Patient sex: M
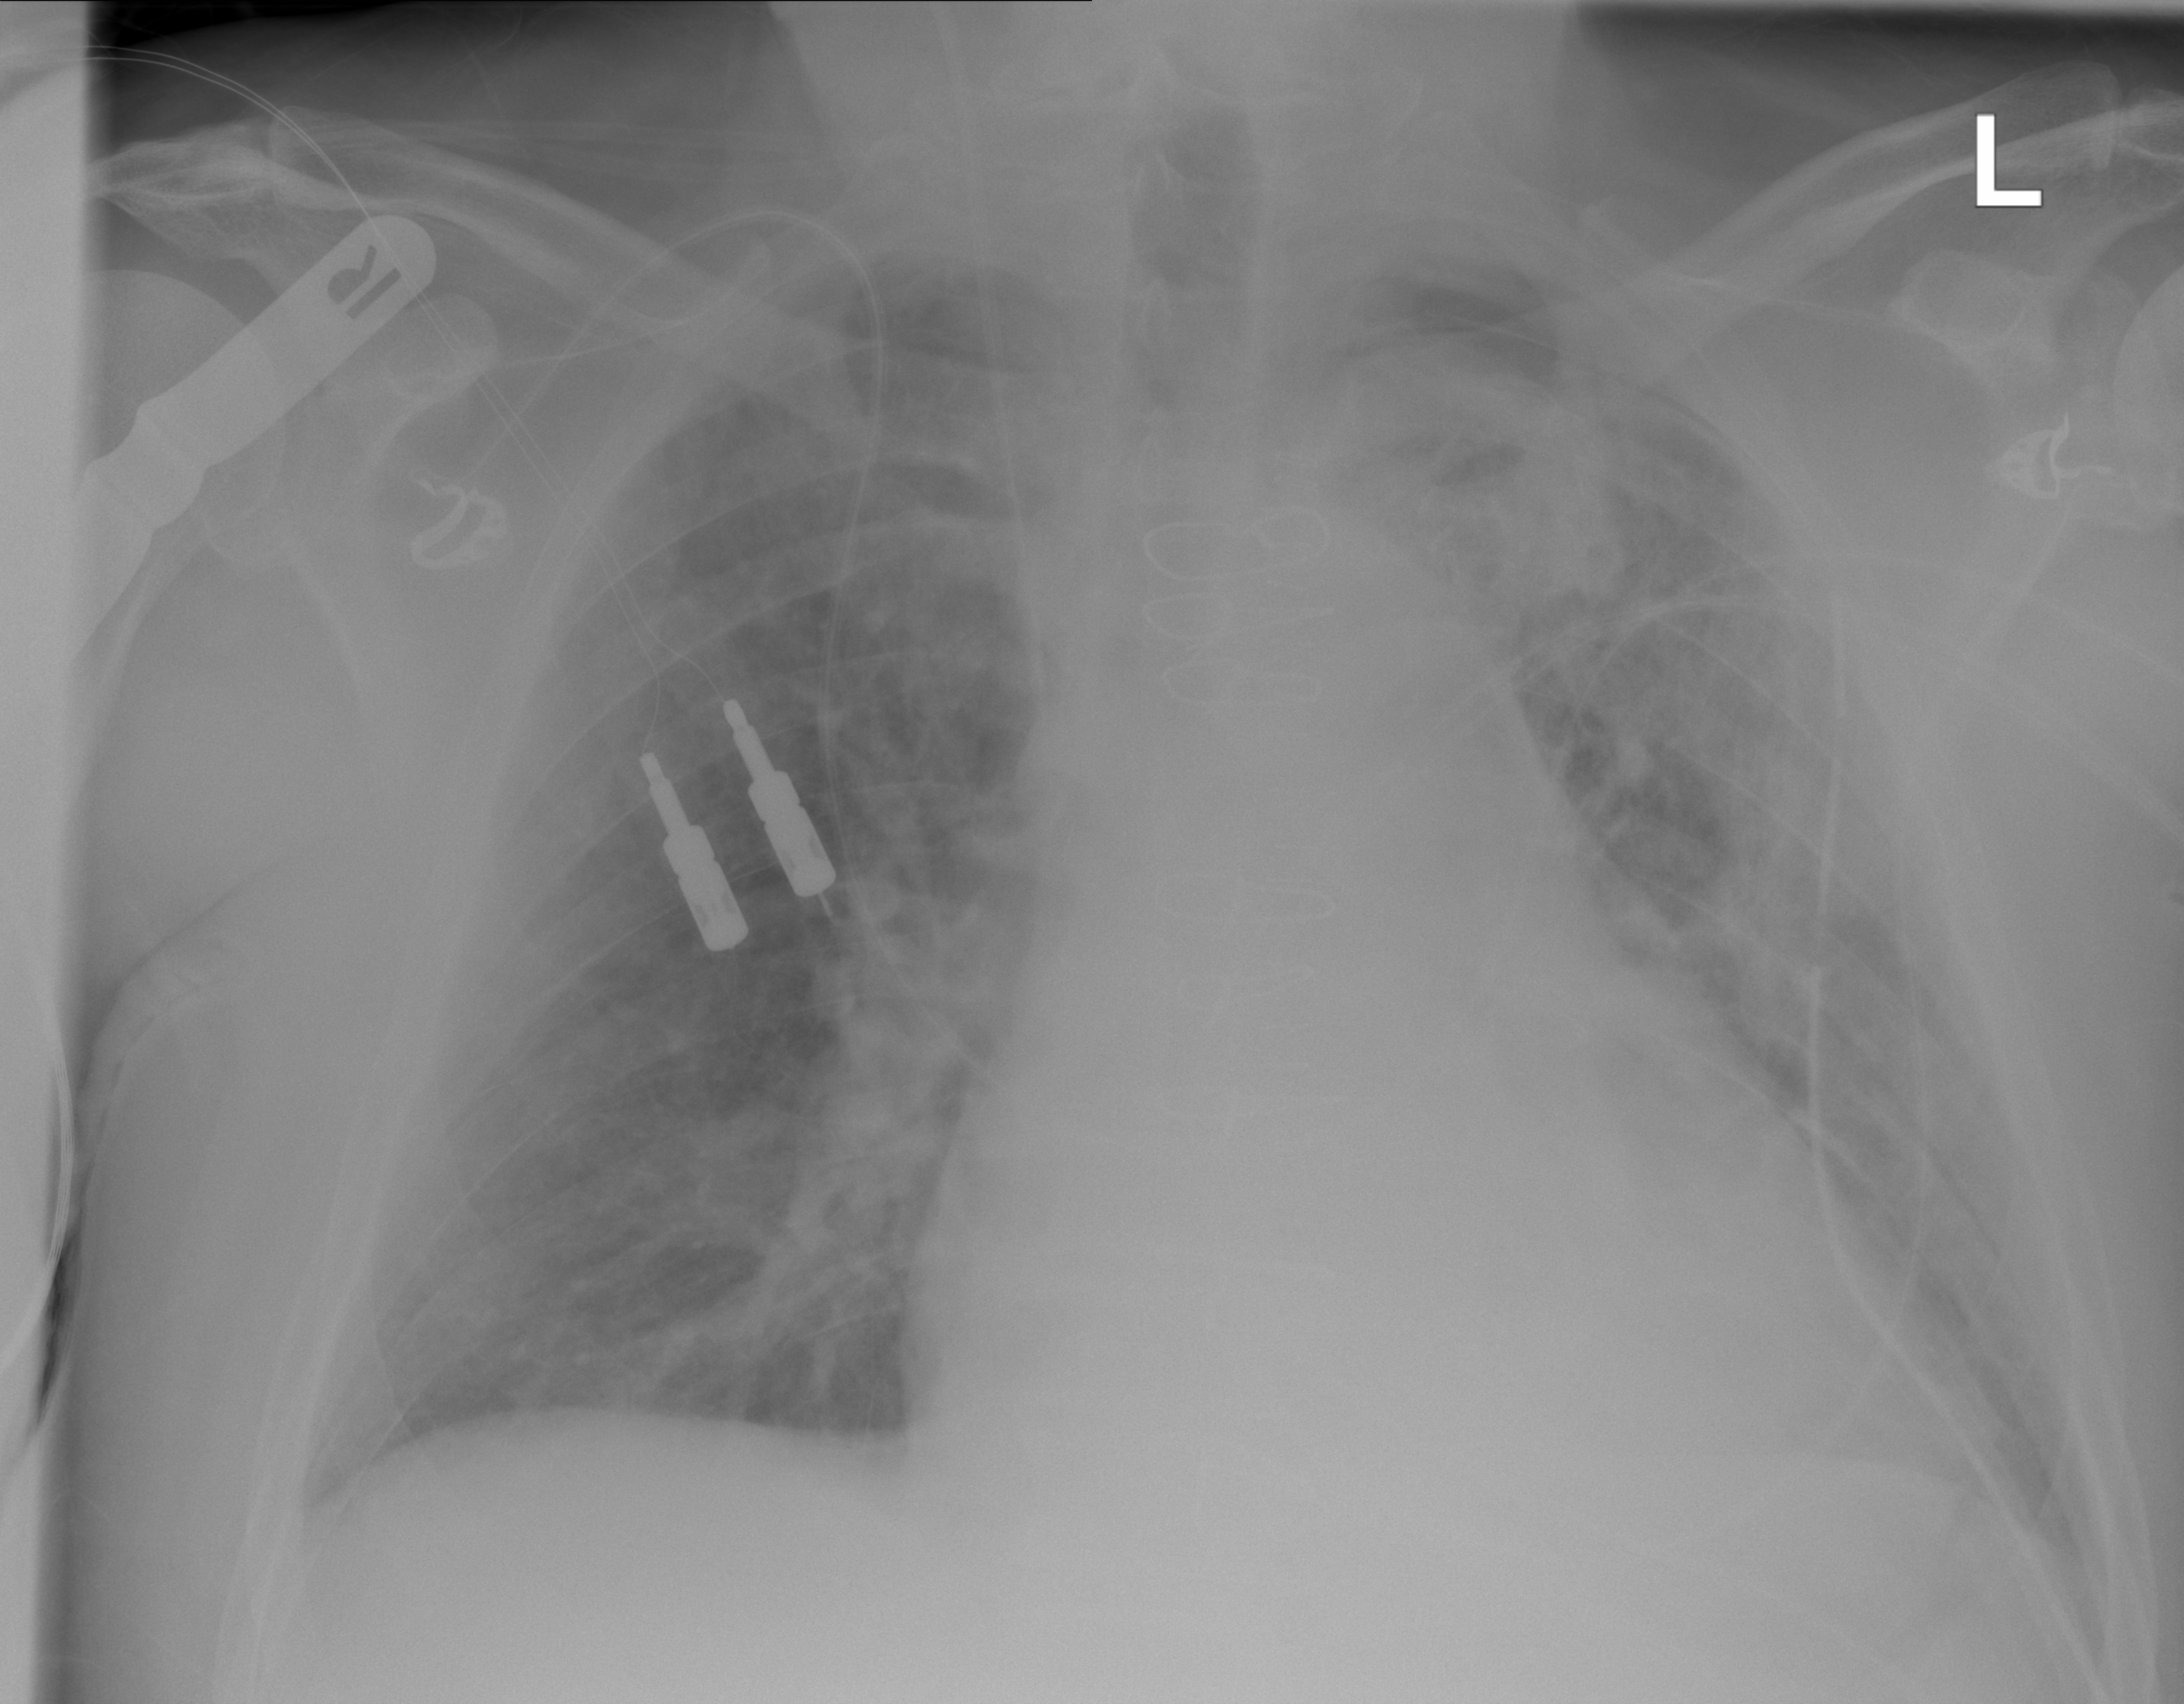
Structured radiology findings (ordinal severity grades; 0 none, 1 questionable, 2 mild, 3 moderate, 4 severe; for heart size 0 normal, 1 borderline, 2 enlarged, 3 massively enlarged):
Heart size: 2
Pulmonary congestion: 2
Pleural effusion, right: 0
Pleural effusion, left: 2
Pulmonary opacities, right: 2
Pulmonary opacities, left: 2
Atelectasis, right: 0
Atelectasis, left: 2